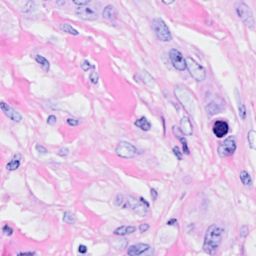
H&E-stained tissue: Breast